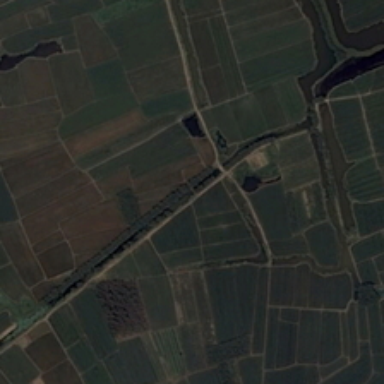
A river is in many pieces of green farmlands .